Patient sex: F
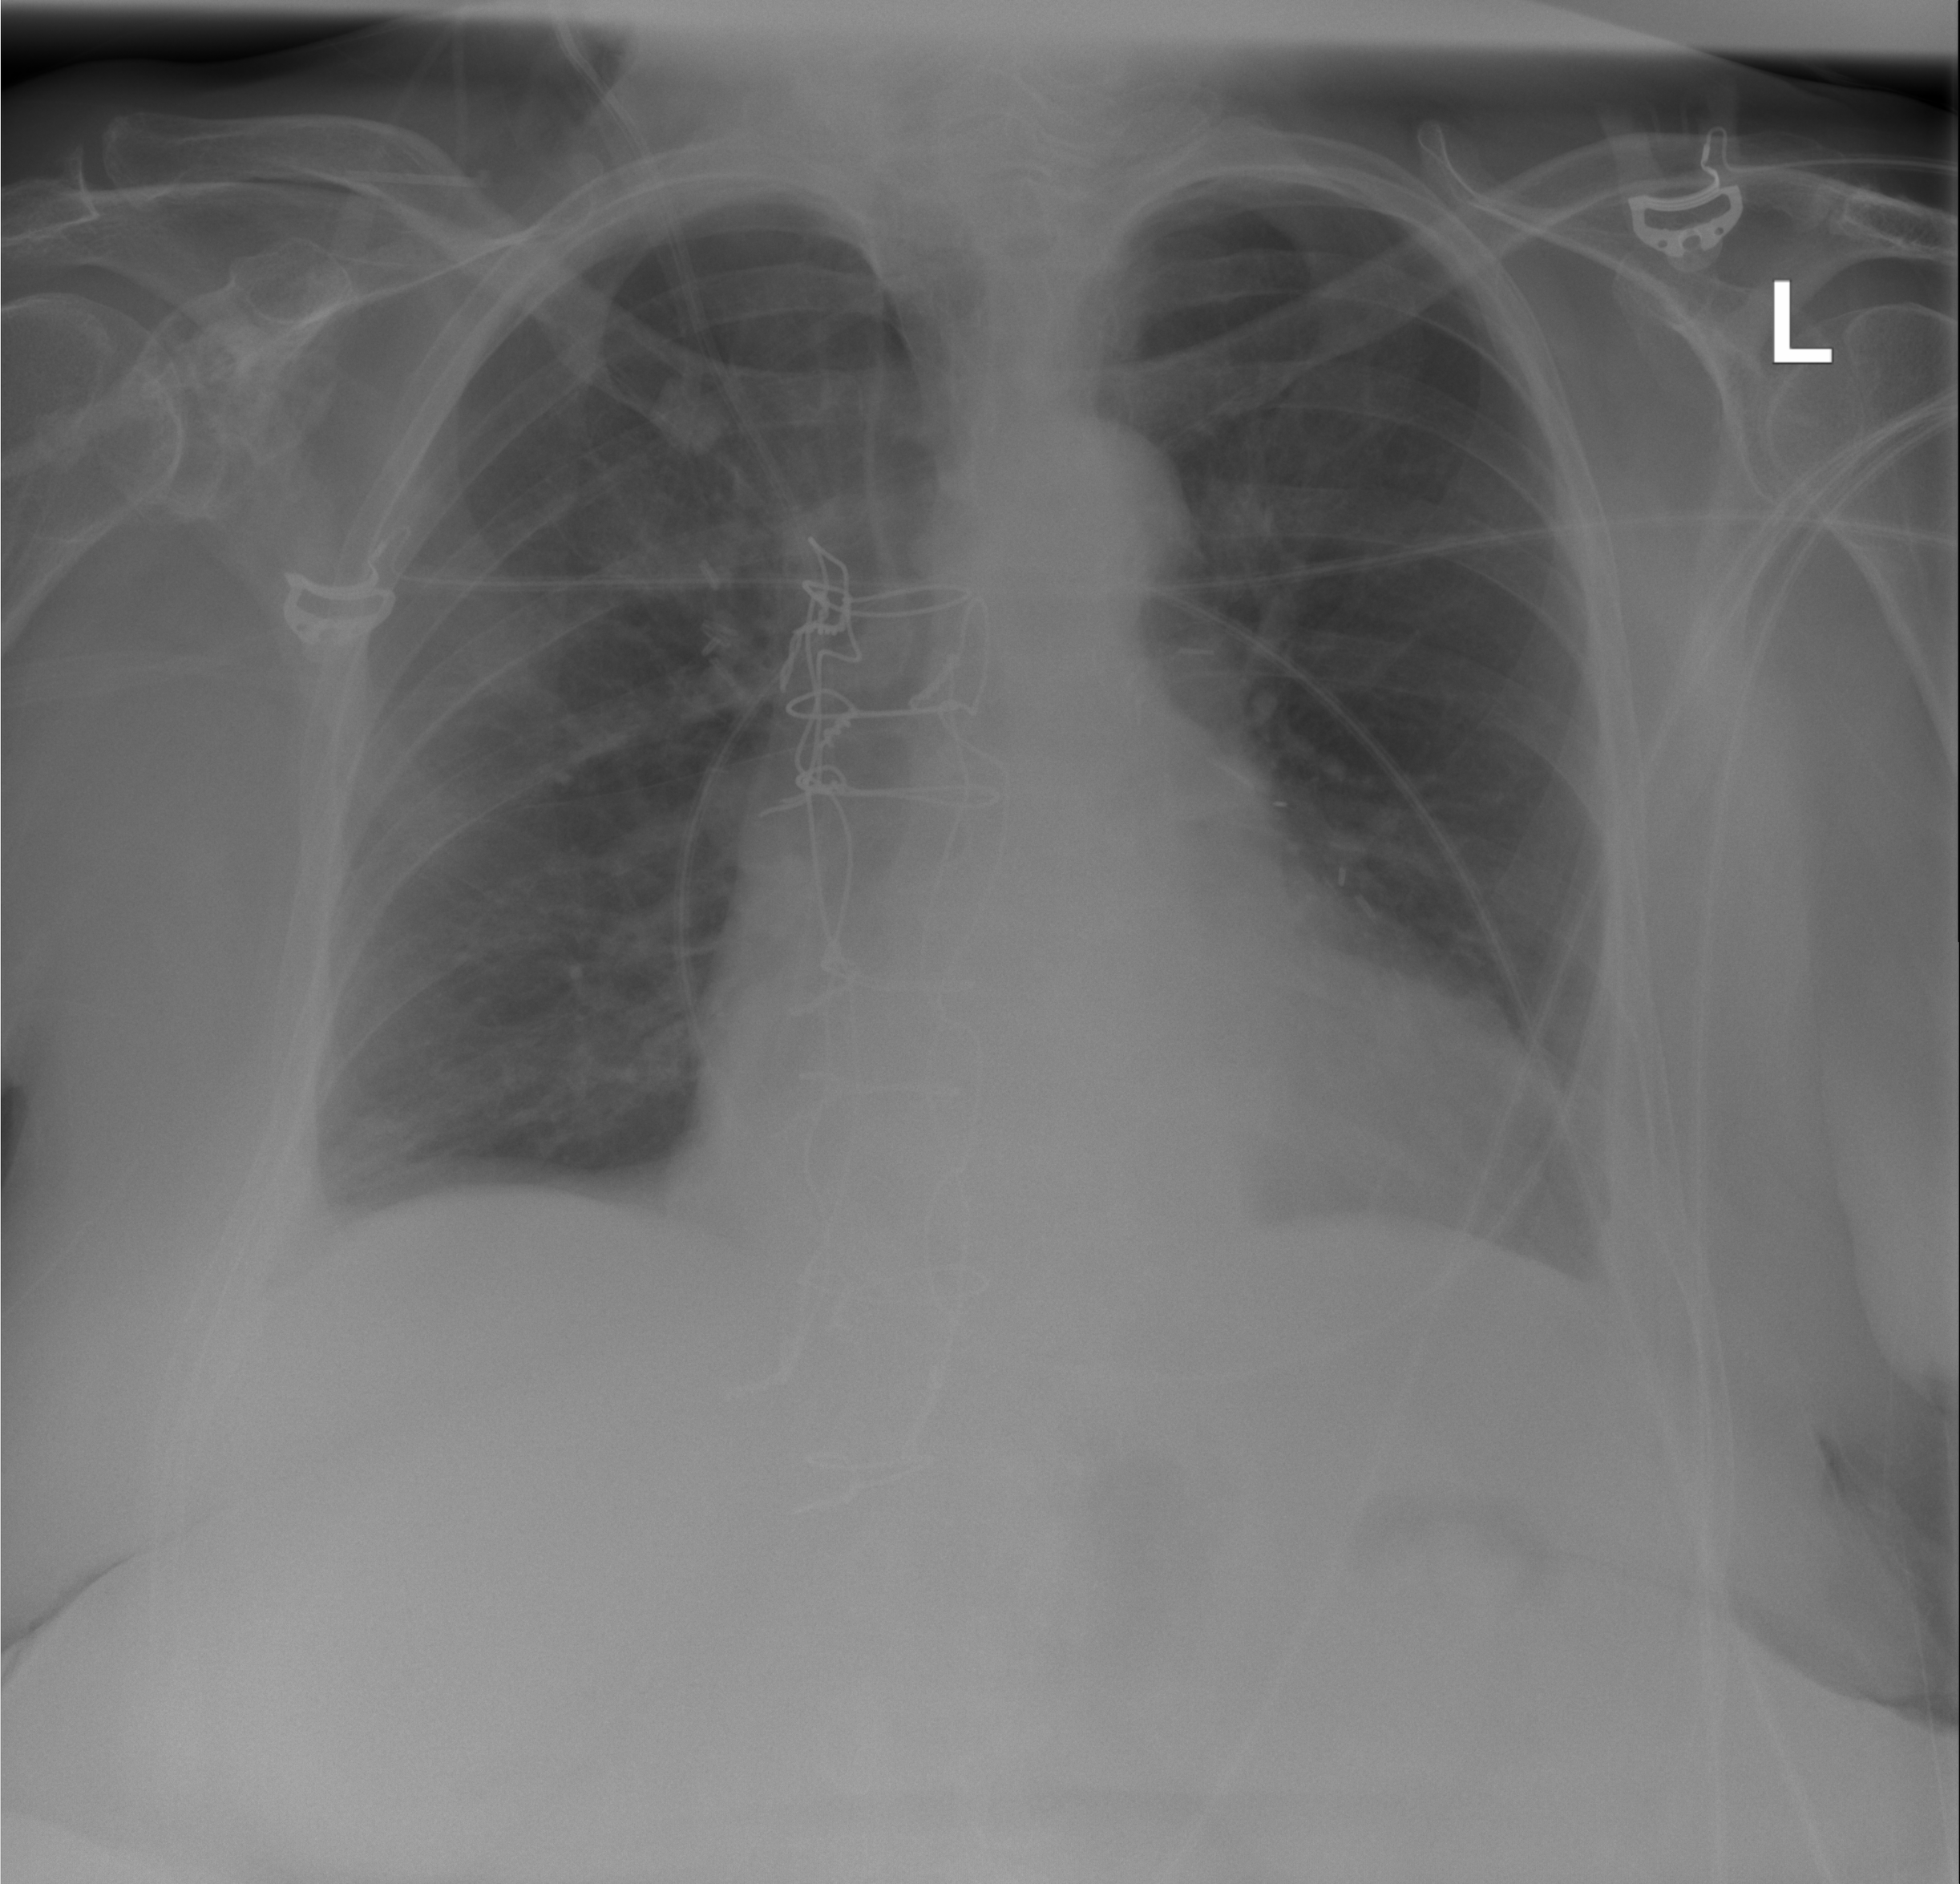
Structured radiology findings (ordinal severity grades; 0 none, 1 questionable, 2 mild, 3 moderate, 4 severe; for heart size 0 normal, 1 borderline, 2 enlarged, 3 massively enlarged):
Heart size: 2
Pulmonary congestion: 1
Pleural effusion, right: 0
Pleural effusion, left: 0
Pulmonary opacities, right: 0
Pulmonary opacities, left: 0
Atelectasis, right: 1
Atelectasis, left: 1